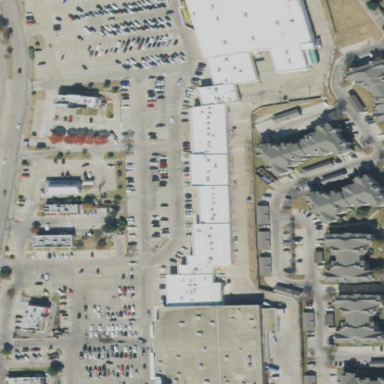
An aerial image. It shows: Retail area.